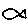
Label: fish